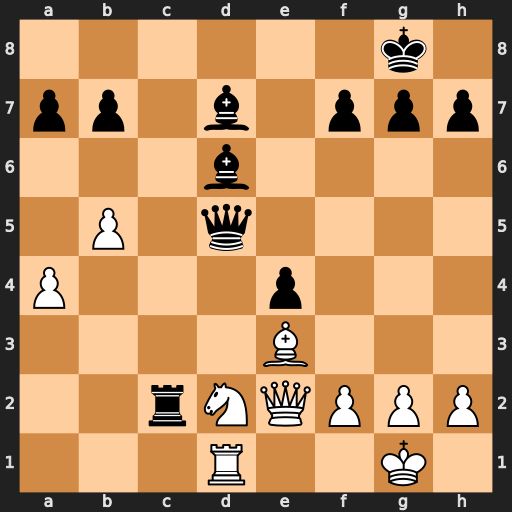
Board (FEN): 6k1/pp1b1ppp/3b4/1P1q4/P3p3/4B3/2rNQPPP/3R2K1
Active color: w
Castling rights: -
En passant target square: -
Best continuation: Nf1 Qa2 Qh5 Qe6 Qd5 Qxd5 Rxd5